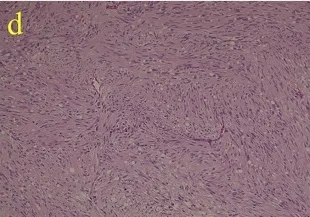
(d) Histopathological findings showed the tumor was composed of spindle-shaped cells. (Hematoxylin-Eosin stain, 100x).
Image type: pathology (h&e)